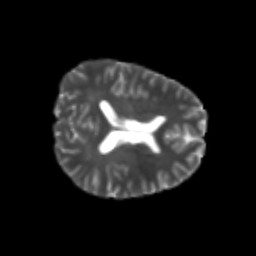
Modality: T2w
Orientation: axial
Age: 24
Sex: male
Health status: healthy
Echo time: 0.074 s